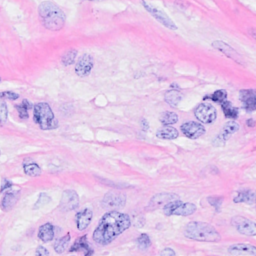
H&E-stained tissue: Breast